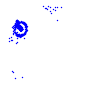
Particle: electron